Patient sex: M
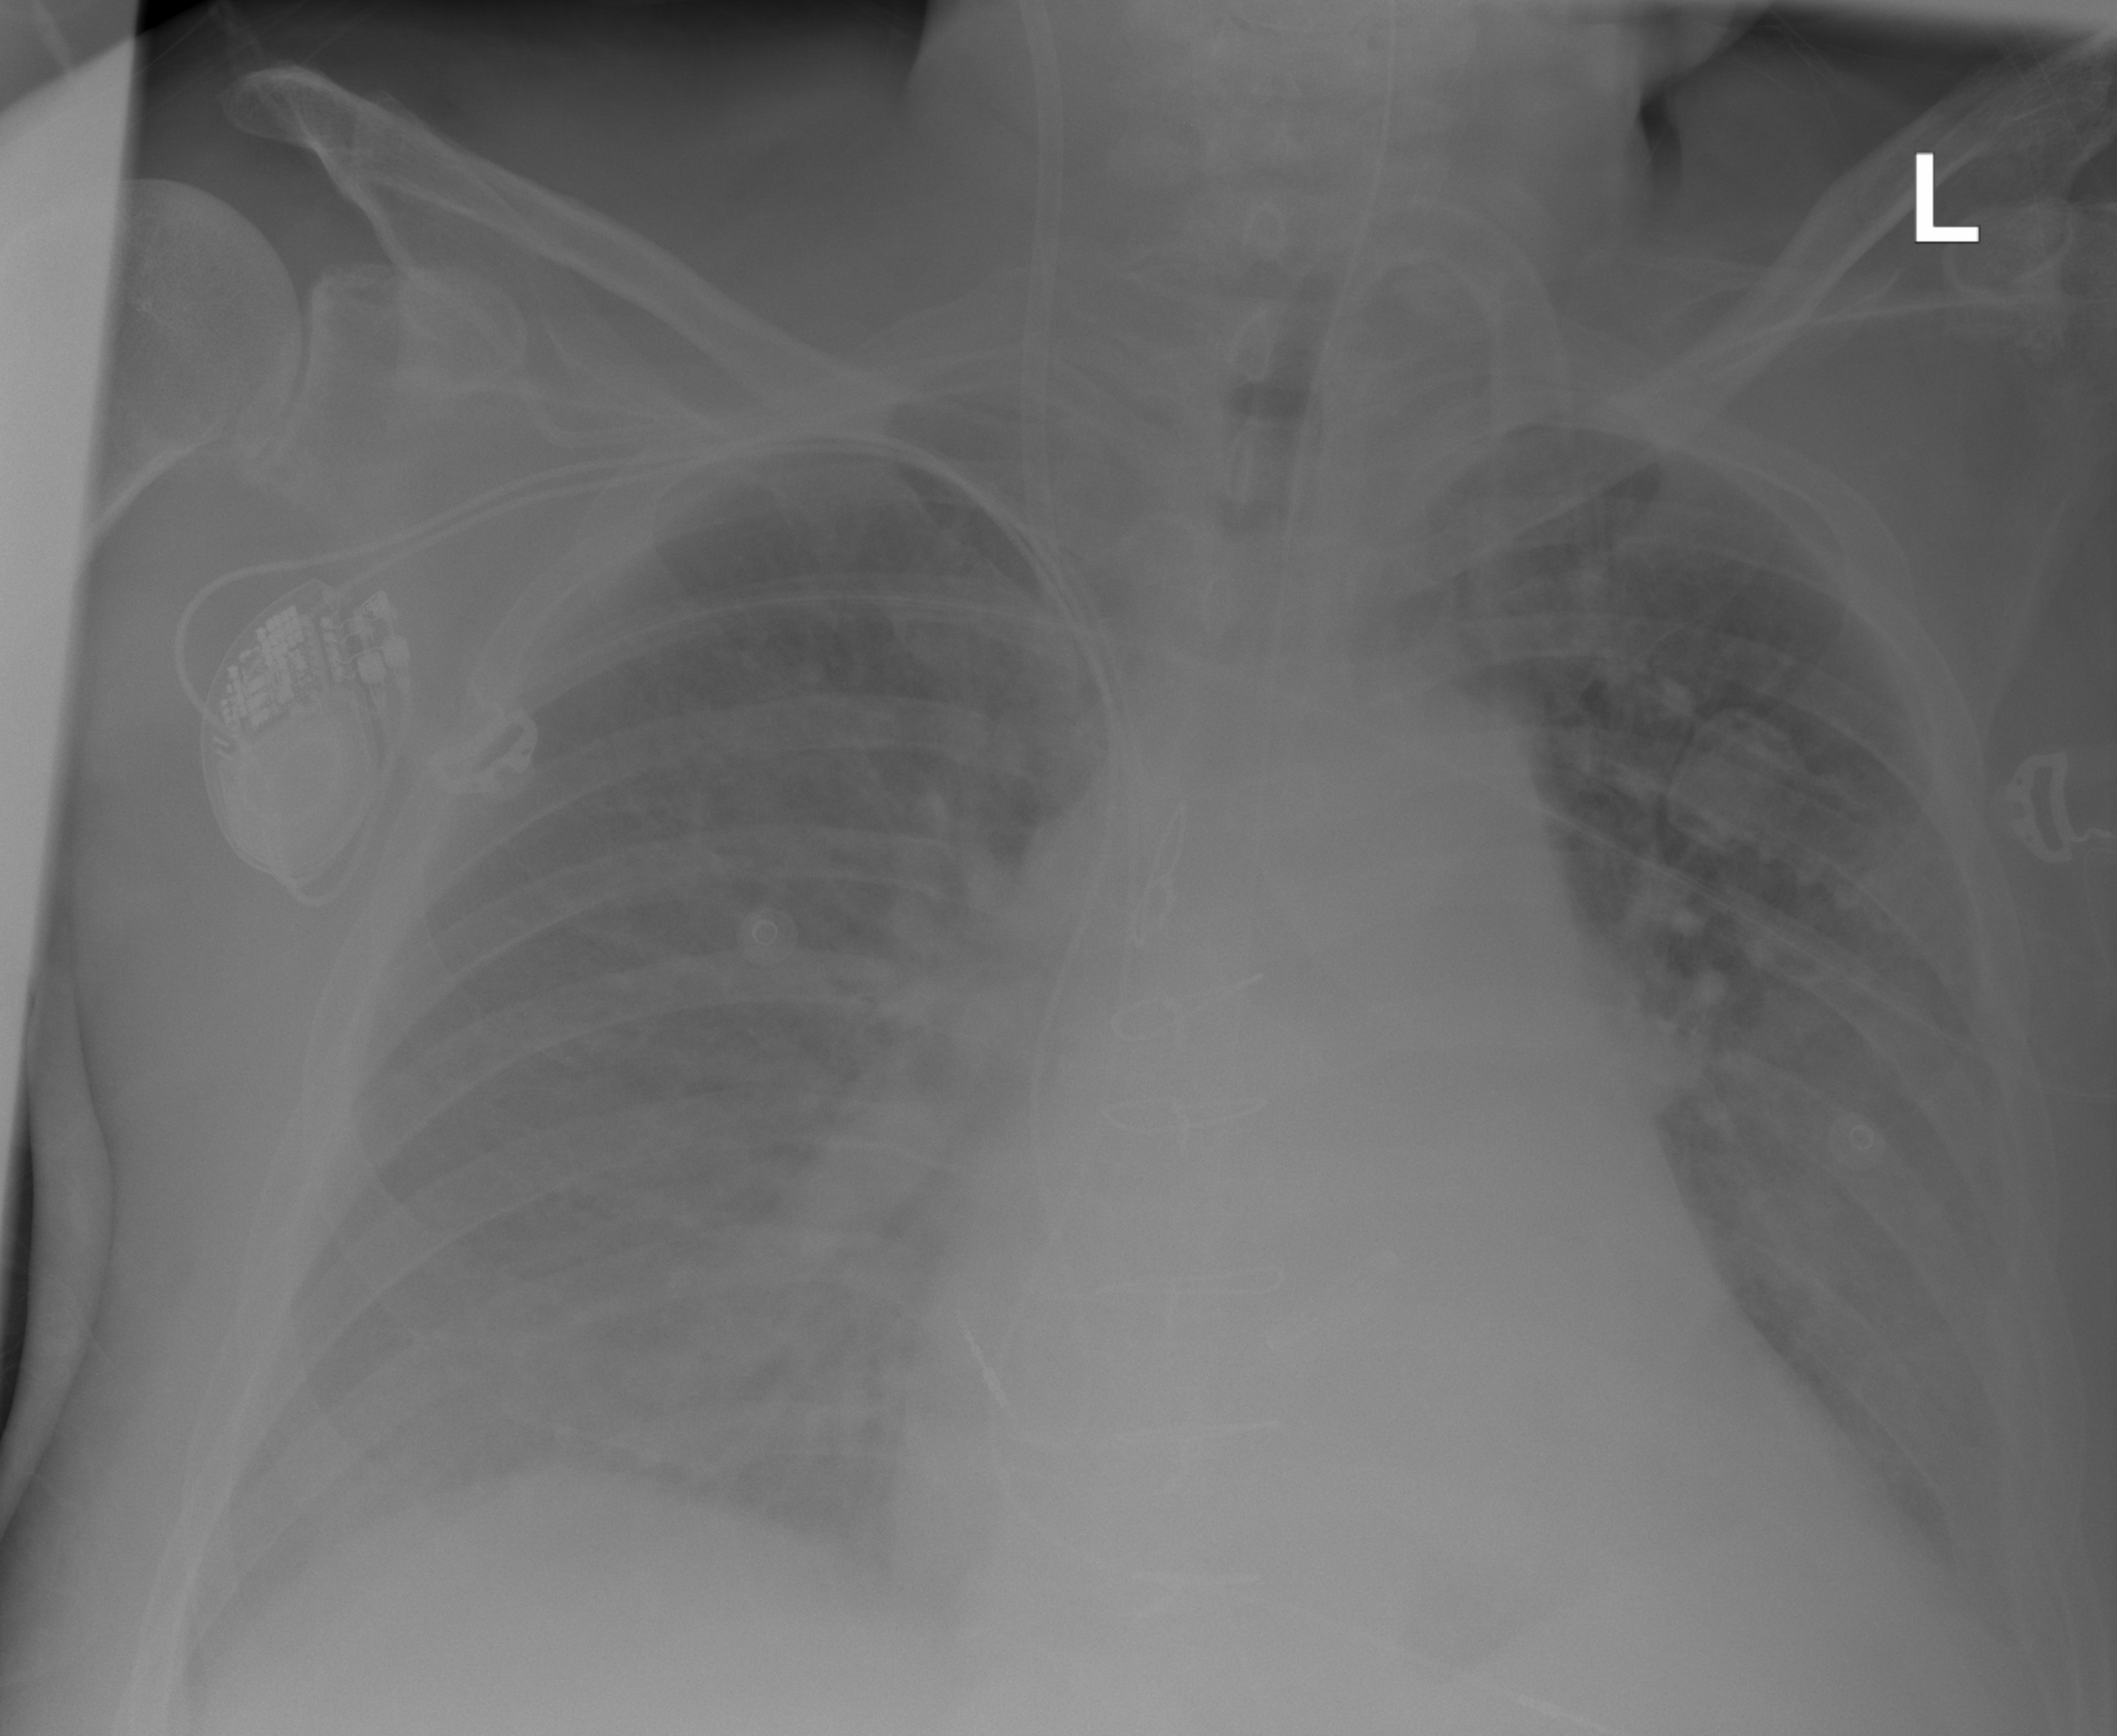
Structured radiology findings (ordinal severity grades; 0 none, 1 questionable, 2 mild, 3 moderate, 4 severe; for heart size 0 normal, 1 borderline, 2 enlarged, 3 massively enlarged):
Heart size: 0
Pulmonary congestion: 2
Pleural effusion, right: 0
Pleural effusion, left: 2
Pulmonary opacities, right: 0
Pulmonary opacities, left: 0
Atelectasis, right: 0
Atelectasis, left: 2